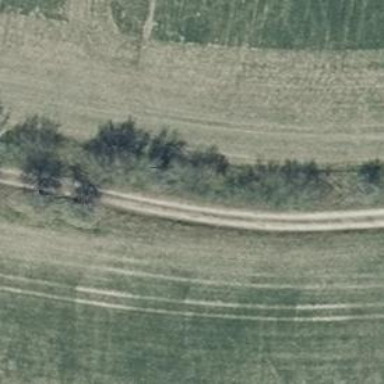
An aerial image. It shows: Row of deciduous broadleaved trees.